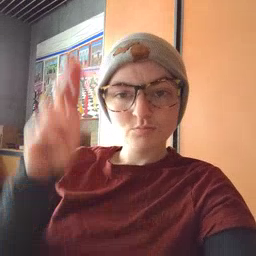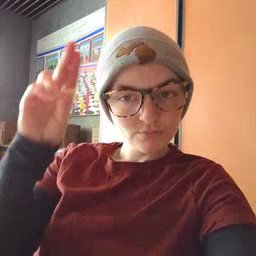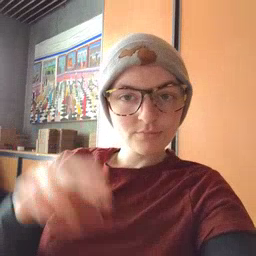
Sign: uncle